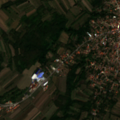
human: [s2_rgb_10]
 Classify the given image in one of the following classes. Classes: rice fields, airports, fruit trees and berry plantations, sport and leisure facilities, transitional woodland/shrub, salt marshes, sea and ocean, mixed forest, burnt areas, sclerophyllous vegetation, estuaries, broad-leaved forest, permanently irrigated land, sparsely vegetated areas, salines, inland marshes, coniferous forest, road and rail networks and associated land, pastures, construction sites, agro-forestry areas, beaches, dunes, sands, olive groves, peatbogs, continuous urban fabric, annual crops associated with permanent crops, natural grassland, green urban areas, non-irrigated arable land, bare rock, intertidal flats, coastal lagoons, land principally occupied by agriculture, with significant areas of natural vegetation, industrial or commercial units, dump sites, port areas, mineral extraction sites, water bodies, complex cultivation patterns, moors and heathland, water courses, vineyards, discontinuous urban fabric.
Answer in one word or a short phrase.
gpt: discontinuous urban fabric, non-irrigated arable land, complex cultivation patterns, land principally occupied by agriculture, with significant areas of natural vegetation, transitional woodland/shrub